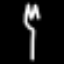
Label: fork